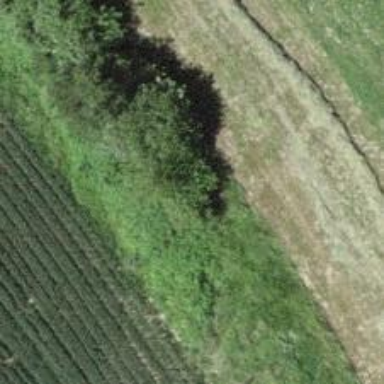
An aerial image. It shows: Hedge barrier.